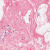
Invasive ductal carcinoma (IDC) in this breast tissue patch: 0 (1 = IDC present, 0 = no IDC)